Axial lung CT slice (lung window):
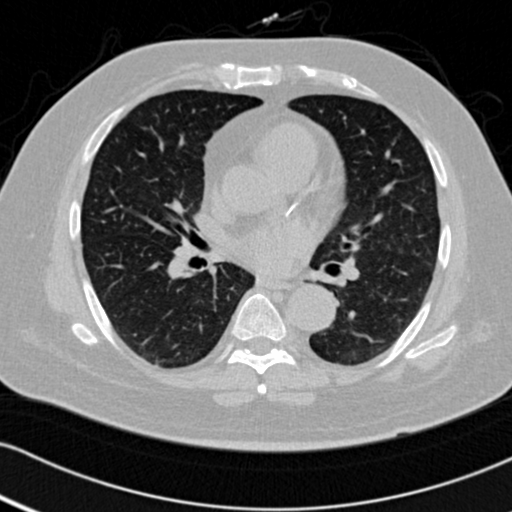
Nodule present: no